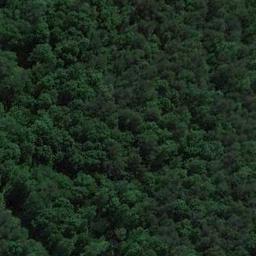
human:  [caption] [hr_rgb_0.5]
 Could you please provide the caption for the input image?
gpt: The forest has a lot of dense dark green trees .

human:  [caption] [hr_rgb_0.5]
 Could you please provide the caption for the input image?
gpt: The forest is full of green trees .

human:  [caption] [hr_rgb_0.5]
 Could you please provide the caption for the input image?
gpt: Any green trees are in a forest and the forest is so dense that it looks like sea waves .

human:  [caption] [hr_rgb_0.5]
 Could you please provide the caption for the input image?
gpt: This is a dense forest .

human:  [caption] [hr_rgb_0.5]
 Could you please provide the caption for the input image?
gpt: A dense forest with many green trees .